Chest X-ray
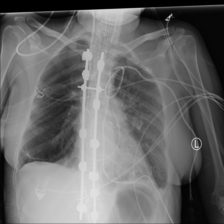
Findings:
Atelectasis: negative
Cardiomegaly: negative
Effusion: positive
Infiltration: negative
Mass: negative
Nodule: negative
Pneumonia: negative
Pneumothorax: negative
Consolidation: negative
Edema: negative
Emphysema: negative
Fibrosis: negative
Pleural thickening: negative
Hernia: negative